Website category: auto
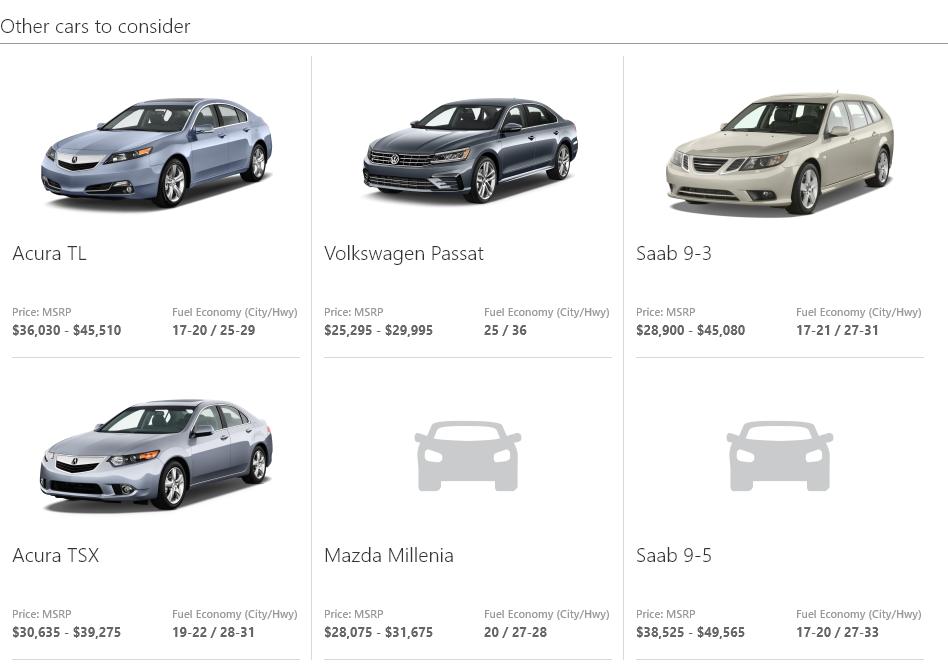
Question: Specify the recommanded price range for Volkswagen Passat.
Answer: $25,295 - $29,995

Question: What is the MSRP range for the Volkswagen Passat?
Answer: $25,295 - $29,995

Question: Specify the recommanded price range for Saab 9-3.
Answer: $28,900 - $45,080

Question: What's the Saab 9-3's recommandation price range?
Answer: $28,900 - $45,080

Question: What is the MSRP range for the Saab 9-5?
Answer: $38,525 - $49,565

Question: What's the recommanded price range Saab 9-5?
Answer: $38,525 - $49,565

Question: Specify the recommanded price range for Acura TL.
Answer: $36,030 - $45,510

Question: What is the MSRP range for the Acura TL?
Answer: $36,030 - $45,510

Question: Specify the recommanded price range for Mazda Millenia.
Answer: $28,075 - $31,675

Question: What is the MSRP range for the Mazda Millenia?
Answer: $28,075 - $31,675

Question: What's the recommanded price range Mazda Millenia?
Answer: $28,075 - $31,675

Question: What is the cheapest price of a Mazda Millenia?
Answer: $28,075

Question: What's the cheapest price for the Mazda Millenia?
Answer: $28,075

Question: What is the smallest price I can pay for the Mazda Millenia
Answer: $28,075

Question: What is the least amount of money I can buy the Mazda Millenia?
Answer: $28,075

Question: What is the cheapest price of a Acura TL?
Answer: $36,030

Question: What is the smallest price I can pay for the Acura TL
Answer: $36,030

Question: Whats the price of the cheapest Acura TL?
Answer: $36,030

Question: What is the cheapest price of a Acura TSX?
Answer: $30,635

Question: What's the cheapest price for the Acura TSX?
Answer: $30,635

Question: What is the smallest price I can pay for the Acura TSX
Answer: $30,635

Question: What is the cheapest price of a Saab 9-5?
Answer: $38,525

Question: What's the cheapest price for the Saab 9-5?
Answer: $38,525

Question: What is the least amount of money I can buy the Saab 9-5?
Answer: $38,525

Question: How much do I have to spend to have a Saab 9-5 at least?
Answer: $38,525

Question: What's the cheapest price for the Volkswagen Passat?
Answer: $25,295

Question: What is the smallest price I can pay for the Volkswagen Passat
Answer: $25,295

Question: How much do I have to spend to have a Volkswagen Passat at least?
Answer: $25,295

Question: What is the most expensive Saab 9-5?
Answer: $49,565

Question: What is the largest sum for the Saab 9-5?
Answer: $49,565

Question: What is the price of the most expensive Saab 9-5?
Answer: $49,565

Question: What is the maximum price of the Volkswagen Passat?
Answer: $29,995

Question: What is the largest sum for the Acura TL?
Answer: $45,510

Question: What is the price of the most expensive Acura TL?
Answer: $45,510

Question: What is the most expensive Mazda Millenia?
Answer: $31,675

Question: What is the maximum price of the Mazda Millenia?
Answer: $31,675

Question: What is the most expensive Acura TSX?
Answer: $39,275

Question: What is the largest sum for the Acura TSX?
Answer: $39,275

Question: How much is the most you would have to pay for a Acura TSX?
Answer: $39,275

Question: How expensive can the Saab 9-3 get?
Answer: $45,080

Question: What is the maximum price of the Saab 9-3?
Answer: $45,080

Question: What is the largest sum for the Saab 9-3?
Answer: $45,080

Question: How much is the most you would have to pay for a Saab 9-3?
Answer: $45,080

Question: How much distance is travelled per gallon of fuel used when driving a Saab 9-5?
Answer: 17-20 / 27-33

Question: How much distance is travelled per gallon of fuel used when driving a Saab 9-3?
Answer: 17-21 / 27-31

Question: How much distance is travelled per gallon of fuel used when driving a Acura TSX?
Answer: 19-22 / 28-31

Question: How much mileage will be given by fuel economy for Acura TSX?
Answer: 19-22 / 28-31

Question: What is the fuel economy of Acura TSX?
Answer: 19-22 / 28-31

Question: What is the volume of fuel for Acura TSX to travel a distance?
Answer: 19-22 / 28-31

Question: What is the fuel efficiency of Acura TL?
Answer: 17-20 / 25-29

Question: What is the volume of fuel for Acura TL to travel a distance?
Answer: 17-20 / 25-29

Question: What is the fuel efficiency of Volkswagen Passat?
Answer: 25 / 36

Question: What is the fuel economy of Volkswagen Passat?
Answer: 25 / 36

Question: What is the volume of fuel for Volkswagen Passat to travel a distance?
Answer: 25 / 36

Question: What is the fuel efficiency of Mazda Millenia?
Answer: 20 / 27-28

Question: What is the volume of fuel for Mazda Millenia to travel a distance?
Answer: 20 / 27-28

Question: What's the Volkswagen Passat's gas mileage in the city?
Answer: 25

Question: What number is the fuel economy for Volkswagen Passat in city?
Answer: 25

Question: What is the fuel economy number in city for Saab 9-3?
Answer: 17-21

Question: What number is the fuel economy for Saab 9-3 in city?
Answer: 17-21

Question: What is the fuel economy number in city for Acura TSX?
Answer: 19-22

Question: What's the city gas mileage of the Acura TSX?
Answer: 19-22

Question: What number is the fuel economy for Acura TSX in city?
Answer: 19-22

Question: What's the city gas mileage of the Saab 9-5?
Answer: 17-20